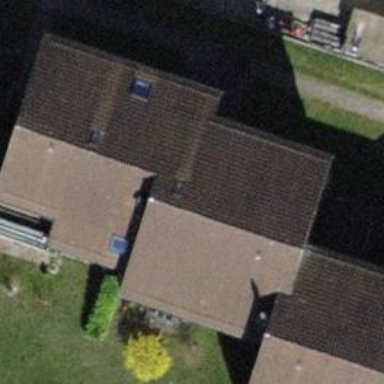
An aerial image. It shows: Building with tile roof.